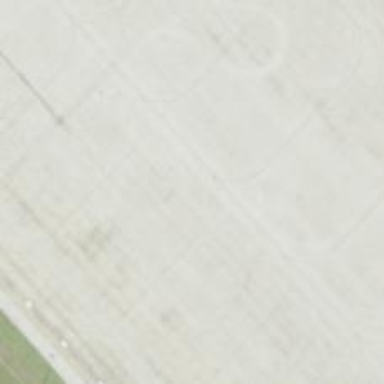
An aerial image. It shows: Image of taxiway at airport.